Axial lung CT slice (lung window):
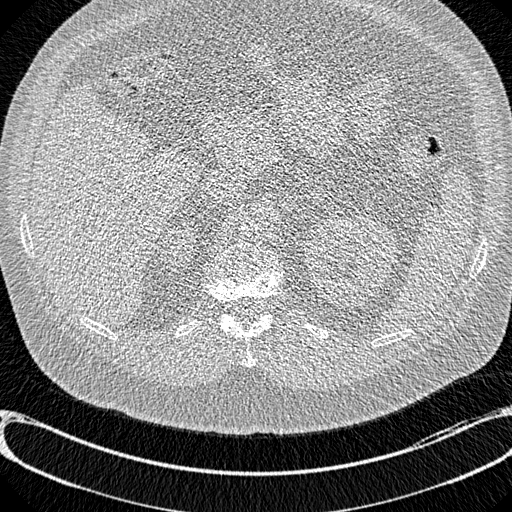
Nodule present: no